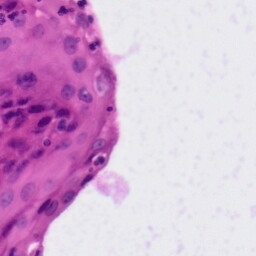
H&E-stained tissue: Tonsil